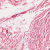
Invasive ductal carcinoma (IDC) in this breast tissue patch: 0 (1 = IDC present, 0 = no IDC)